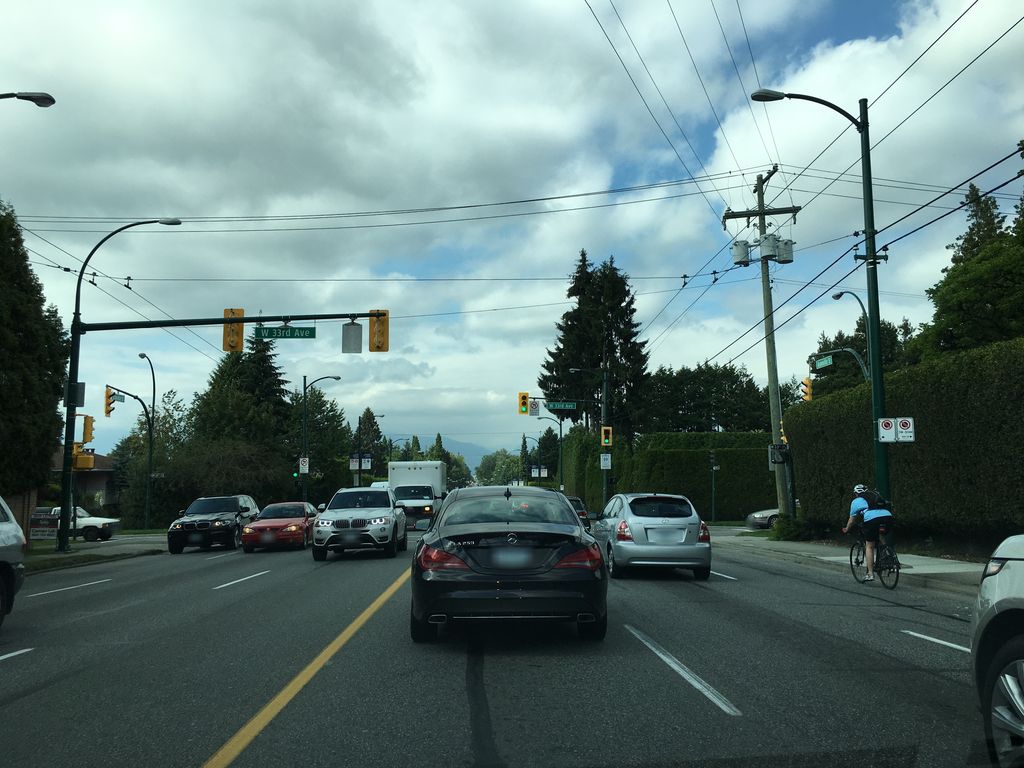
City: vancouver